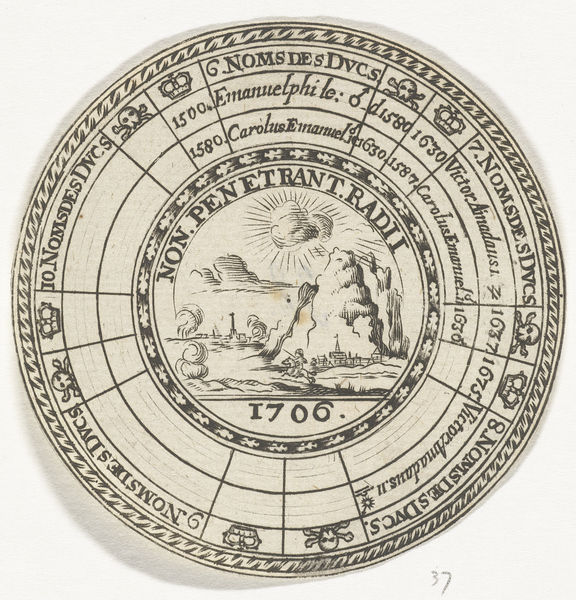
Titel: Penning met een embleem en de namen van de hertogen van Savoye
Künstler: Nicolas Chevalier
Standort: Amsterdam
Institution: Rijksmuseum
Schlagwörter: soleil, montagne, nuage, chateau, mer, vent, décoration, calendrier, 1706